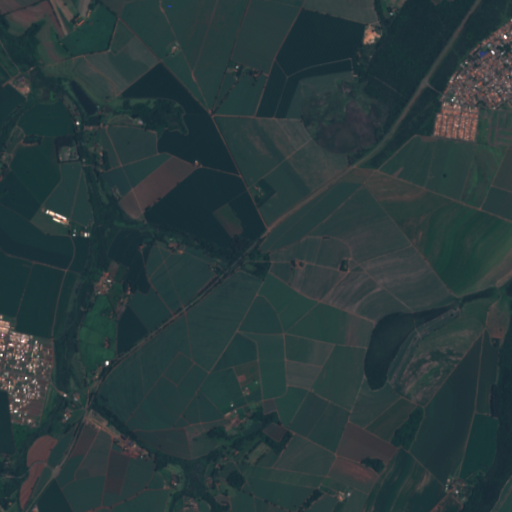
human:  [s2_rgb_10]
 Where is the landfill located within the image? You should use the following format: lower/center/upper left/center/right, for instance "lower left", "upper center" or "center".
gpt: The landfill is located in the upper left of the image.
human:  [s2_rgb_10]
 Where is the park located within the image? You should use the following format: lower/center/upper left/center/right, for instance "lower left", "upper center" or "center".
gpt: The park is located in the upper right of the image.
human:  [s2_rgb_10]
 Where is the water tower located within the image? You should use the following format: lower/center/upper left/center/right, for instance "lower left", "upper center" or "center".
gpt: The water tower is located in the upper right of the image.
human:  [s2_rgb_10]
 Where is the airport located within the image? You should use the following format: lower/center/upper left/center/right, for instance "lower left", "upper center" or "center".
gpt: There is no airport in the image.